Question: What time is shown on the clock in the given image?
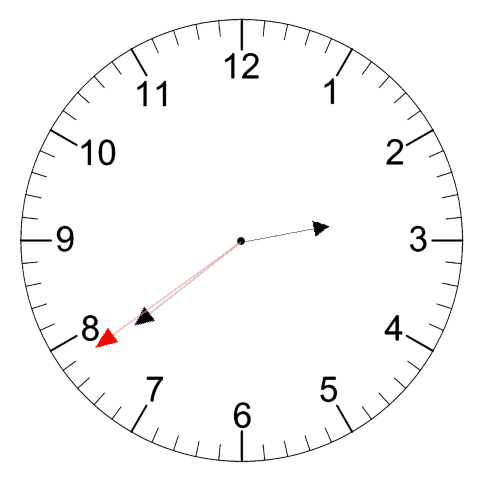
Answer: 02:38:39